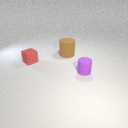
large brown rubber cylinder behind small red rubber cube